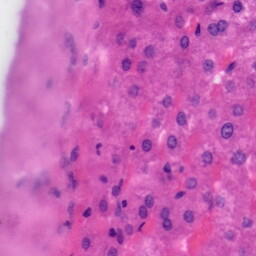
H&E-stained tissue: Liver